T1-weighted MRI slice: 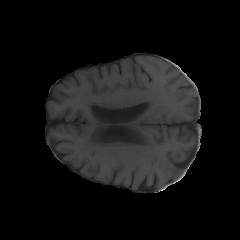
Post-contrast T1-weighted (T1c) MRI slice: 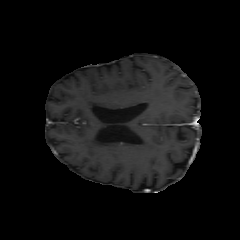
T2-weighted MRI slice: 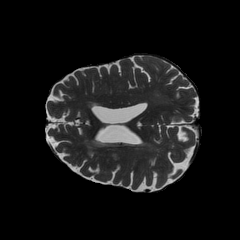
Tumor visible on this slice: no